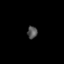
Tissue: lung
Cell type: Epithelial cells
Senescence score: 0.1906
Nuclear area (px): 121
Mean DAPI intensity: 82.074